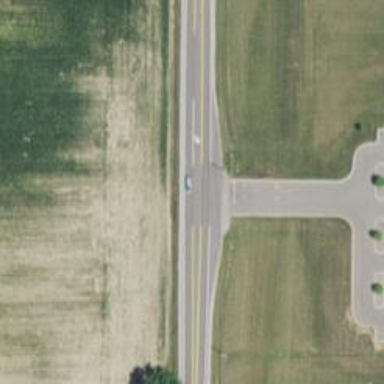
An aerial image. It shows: Tertiary road.